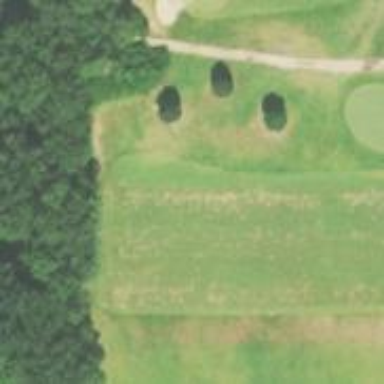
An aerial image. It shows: Golf tee on grassy land.